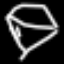
Label: diamond